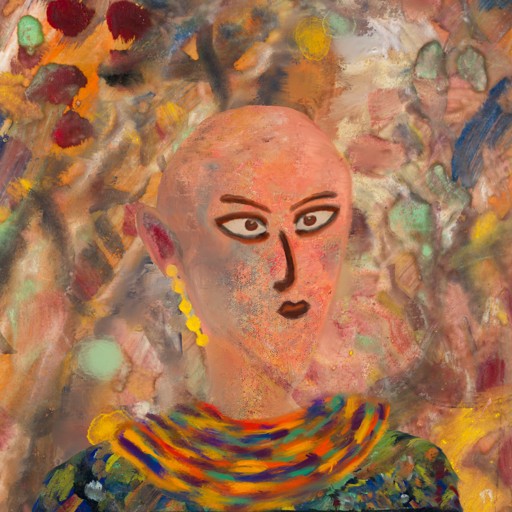
Background: Mother_And_Son_Mother, Head And Neck Side: Irani, Face Side: Roy_Bahadur, Bust: An_Impression, Hair Side: Blank, Head Accessory: Blank, Second Necklace: An_Impression_2, Necklace: Blank, Baby: Blank